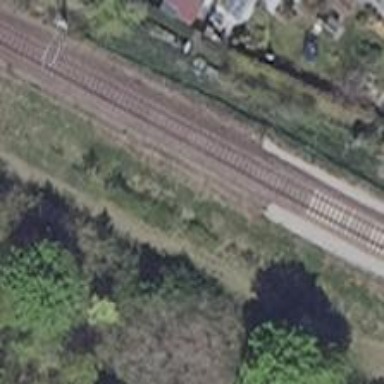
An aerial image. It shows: Railway signal.